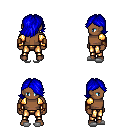
a pixel art fantasy rpg character, male body template, human, dark skin, gold arm armor, gold greaves, blue swoop hairstyle, leather bracers, white slippers, four views (front, back, left, right), 2x2 character sprite sheet, small pixel art, hard edges, no anti-aliasing